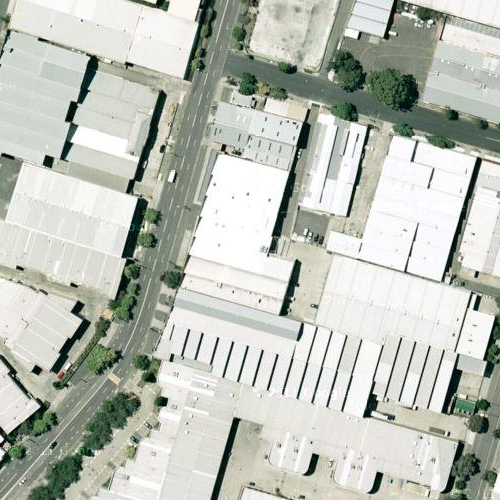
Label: sydney